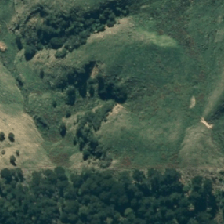
Land cover: grose_broom